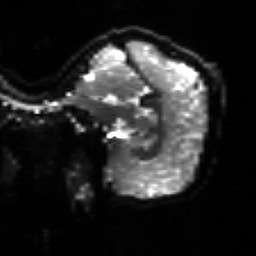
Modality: sbref
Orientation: sagittal
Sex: female
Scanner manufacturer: siemens
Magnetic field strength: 3 T
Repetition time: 5 s
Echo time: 0.071 s